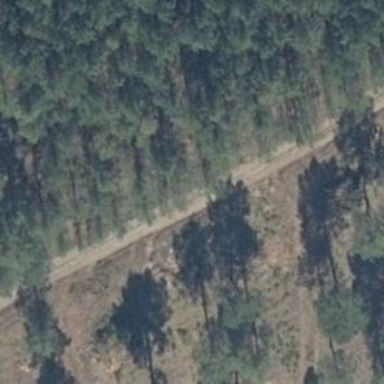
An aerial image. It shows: Dirt track road with grade 4 track type.